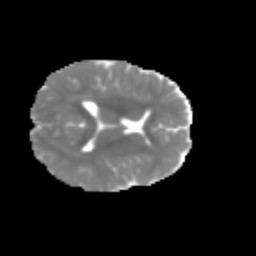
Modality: MD
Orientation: axial
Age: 8
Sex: female
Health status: healthy